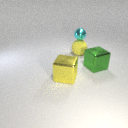
large yellow metal cube to the left of large green metal cube